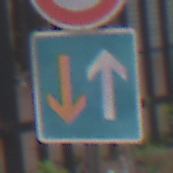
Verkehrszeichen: VorrangVorGegenverkehr
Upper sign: Geschwindigkeit60
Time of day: MorningAfternoon
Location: Outdoor (Urban)
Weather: Overcast
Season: NotSpecified
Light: Natural